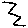
Label: zigzag